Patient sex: F
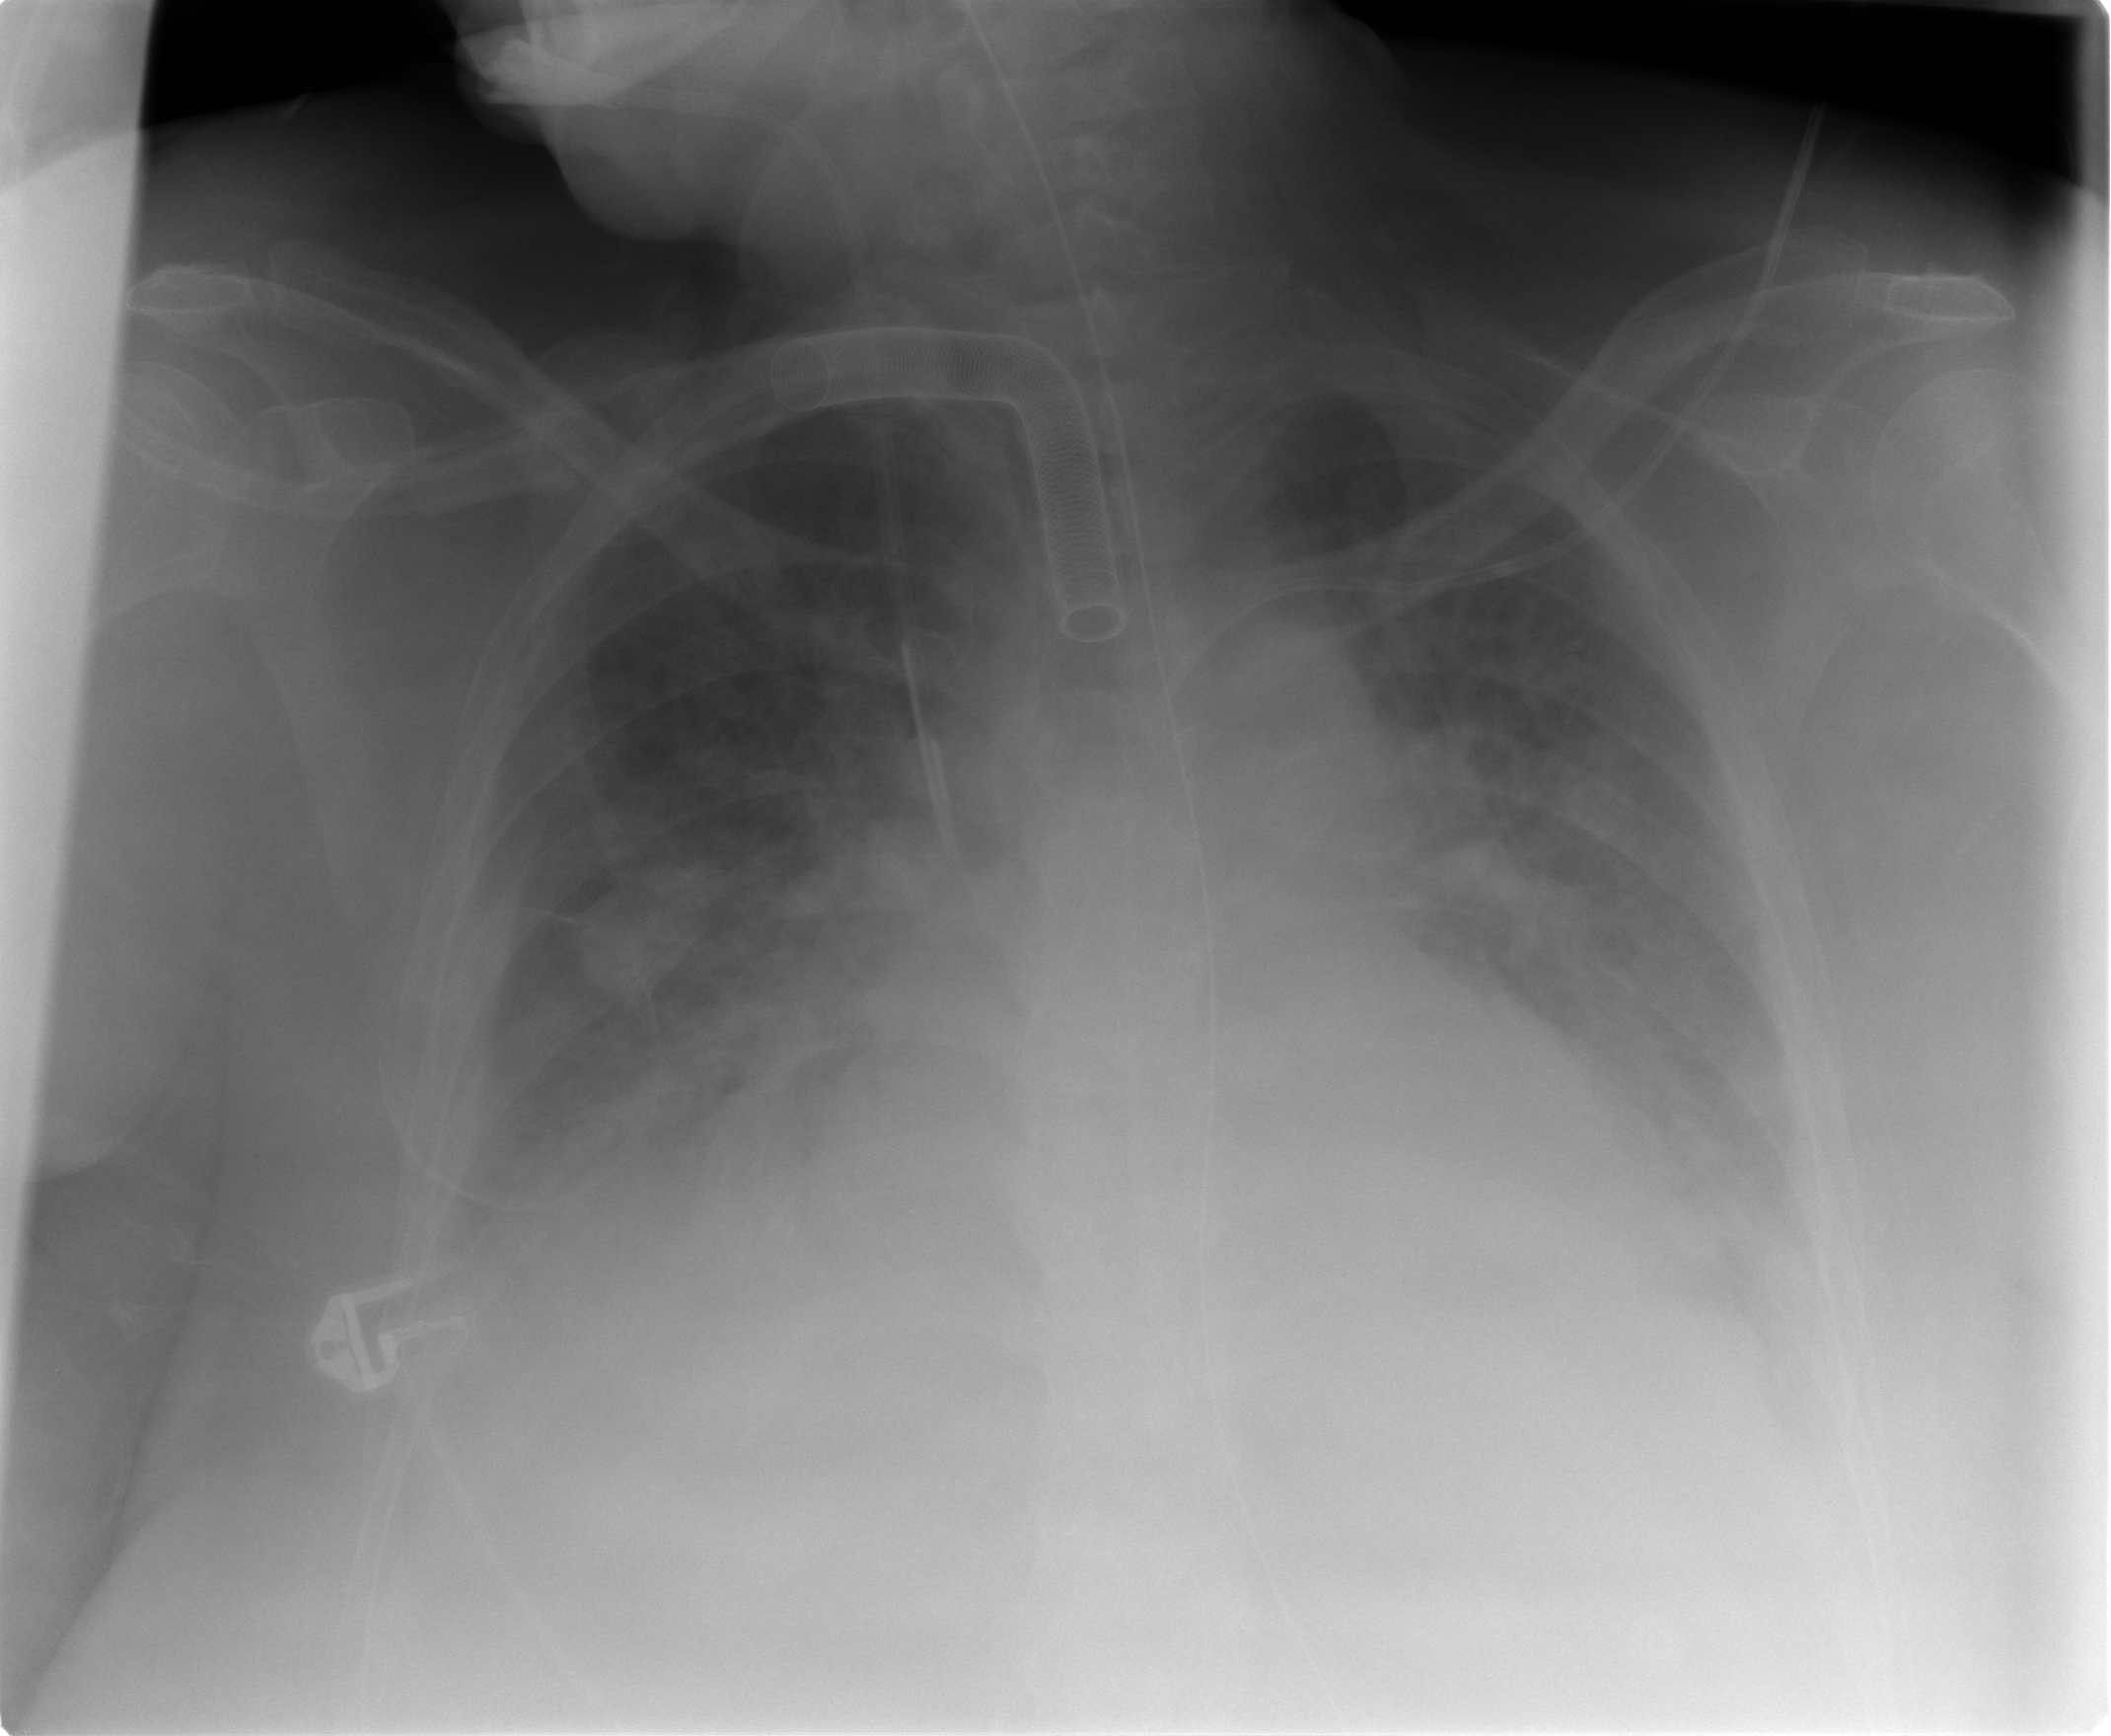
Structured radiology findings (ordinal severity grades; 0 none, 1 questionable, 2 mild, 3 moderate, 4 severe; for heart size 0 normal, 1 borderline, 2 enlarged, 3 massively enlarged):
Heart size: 3
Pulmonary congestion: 3
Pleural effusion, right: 3
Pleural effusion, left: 2
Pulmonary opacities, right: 3
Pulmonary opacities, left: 3
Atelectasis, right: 3
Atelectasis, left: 3